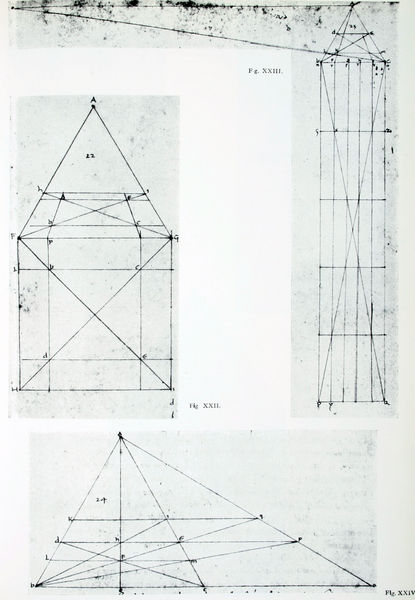
Titel: De Prospectiva Pingendi, Libro Primo, Fig. XXII - XXIV
Künstler: Piero della Francesca
Standort: Reggio Emilia
Institution: Biblioteca Panizzi
Schlagwörter: feder, körper, weiß, dreieck, grau, schwarz, skizze, zeichnung, dach, gebäude, haus, masse, architektur, spitze, drei, blatt, frontal, turm, papier, ansicht, fassade, perspektive, studie, giebel, grafik, graphik, linien, figuren, spitz, symmetrie, zahlen, ziffern, gerade, tiefe, striche, fluchtlinien, aufsicht, foto, rechtecke, punkte, symetrie, tusche, buch, höhe, kreuz, rechteck, linie, kohle, zentralperspektive, symmetrisch, form, schwarzweiss, illustration, beschriftung, bleistift, entwurf, photo, studien, quadrate, diagonal, geometrisch, kreuze, fluchtpunkt, konstruktion, diagonale, diagonalen, plan, lineal, pyramide, dreiecke, dreick, geometrie, quadrat, viereck, vierecke, netz, bau, raster, dreiteilig, geschoss, parallelen, traktat, aufriss, etage, bauplan, architekt, leonardo, winkel, fundament, da vinci, messungen, mass, mathematik, konstuktion, messung, lot, dreicke, rechter winkel, lehrbuch, fig, ikarus, schnittpunkte, parallellen, perspekitve, petagoras, pukte, weiß4, strahlensatz, vergleiche, seitenlänge, gestaucht, 3d, x, längenmaße, längeneinheiten, quasrar, vierecj, dachz